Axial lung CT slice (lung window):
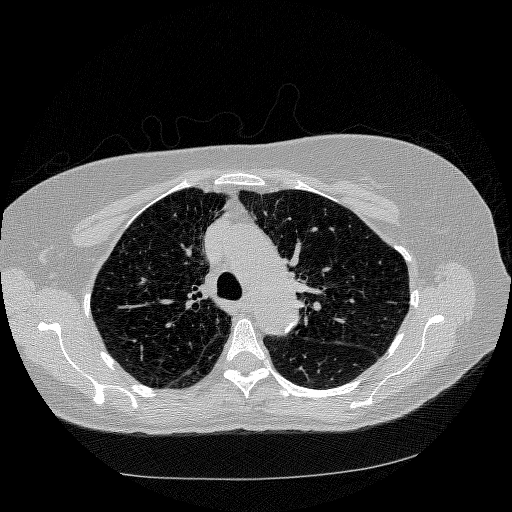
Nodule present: no